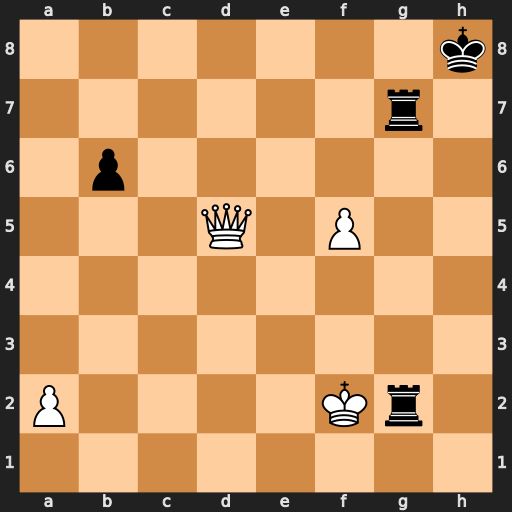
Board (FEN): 7k/6r1/1p6/3Q1P2/8/8/P4Kr1/8
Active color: w
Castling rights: -
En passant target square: -
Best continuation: Qxg2 Rxg2+ Kxg2